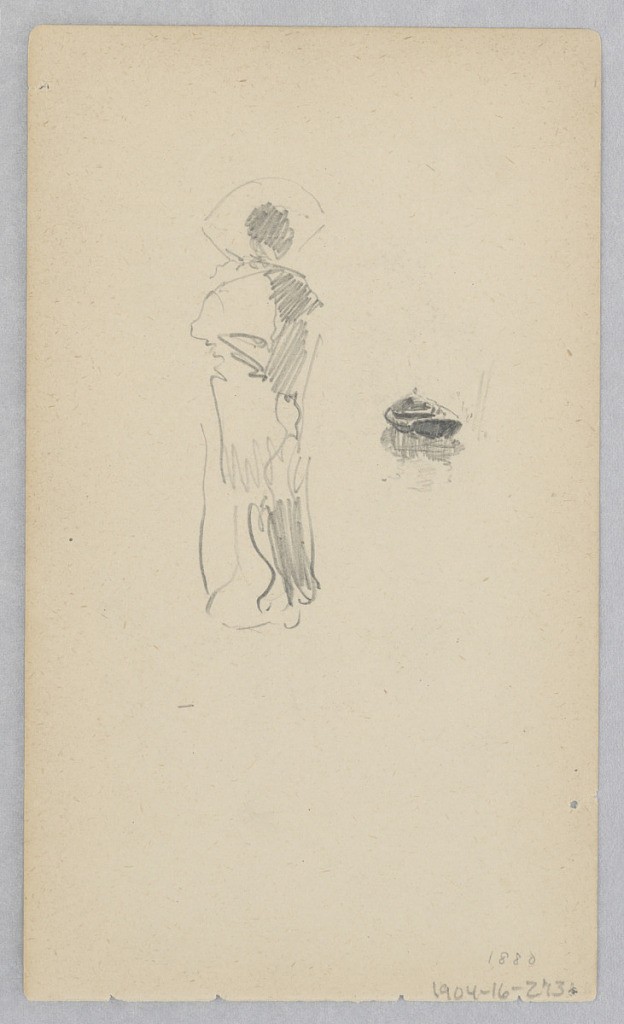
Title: Row Boat
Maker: Robert Frederick Blum, American, 1857–1903
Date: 1880
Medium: Graphite on wove paper
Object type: Drawing
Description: Sketch of a row boat; Center left, partial sketch of a figure.